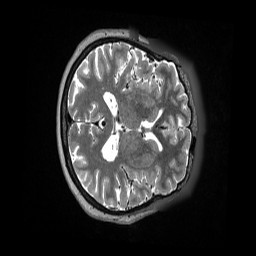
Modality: T2w
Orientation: axial
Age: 73
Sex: female